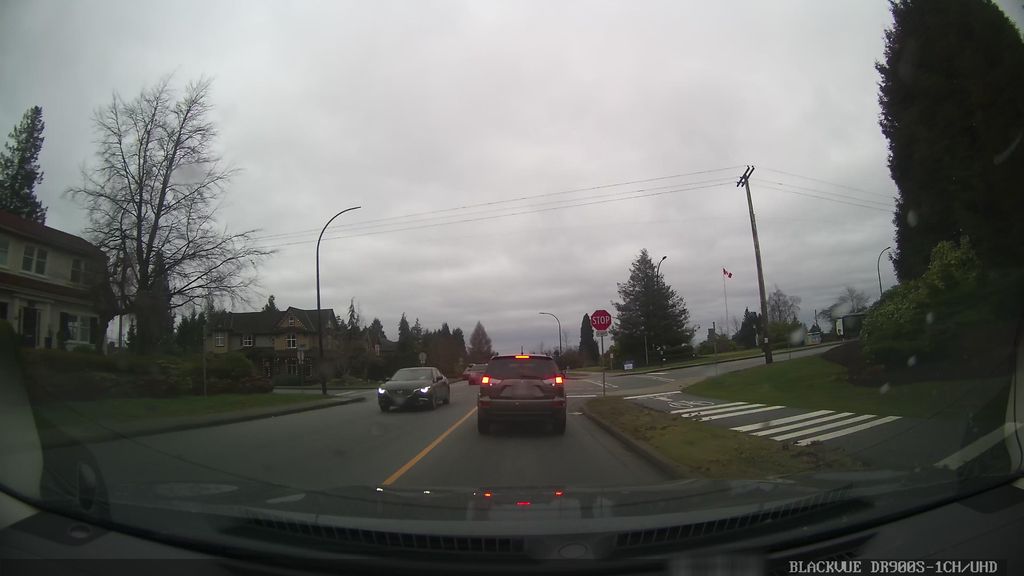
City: vancouver